Field crop: tomato
Growth stage: 1
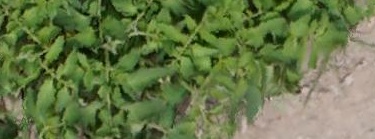
Species: tomato